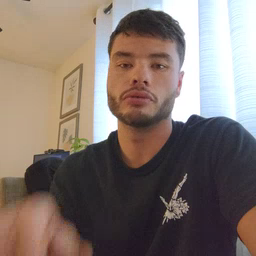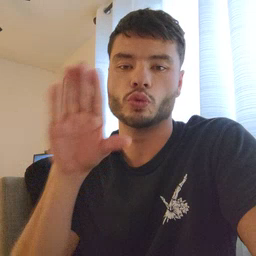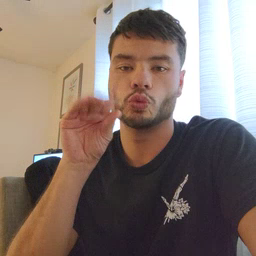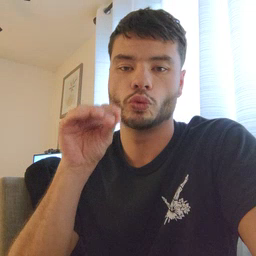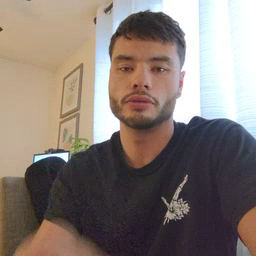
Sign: goose